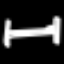
Label: bed